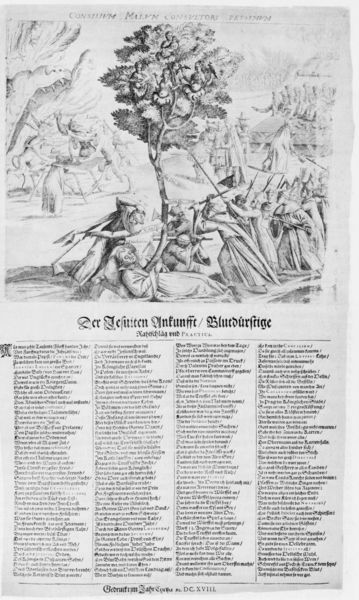
Titel: Der Jesuiten Ankunfft
Institution: (Seriendruck)
Schlagwörter: baum, blätter, feuer, gruppe, kampf, mann, schatten, weiß, bäume, frauen, landschaft, menschen, frau, grau, männer, schwarz, szene, zeichnung, gebäude, haus, weg, bibel, geschichte, leiche, mensch, tod, tot, bild, ast, natur, wind, zweige, boden, familie, blatt, szenerie, schrift, papier, liegen, ernte, grafik, spalten, pause, figuren, krieg, lanze, soldaten, inschrift, deutsch, tusche, blut, buch, druck, schwarz-weiß, stich, titel, seite, baun, illustration, streit, text, waffen, zeitschrift, zeitung, bericht, waffe, initiale, überschrift, titelblatt, bleistift, helm, kämpfen, rüstung, tinte, buchseite, fällen, krankheit, heilige, töten, ankunft, register, ärger, flugblatt, altdeutsch, der, dokument, wörter, buchillustration, spalte, artikel, ruhende, bibelstelle, bchseite, schrfit, altdeutsche schrift, stammbaum, jesuiten, sprache, rats, halbe seite, jesuiten#, ankunfft, blutdürstige, baum menschen, blutdurst, suchillustration, blutdurstige